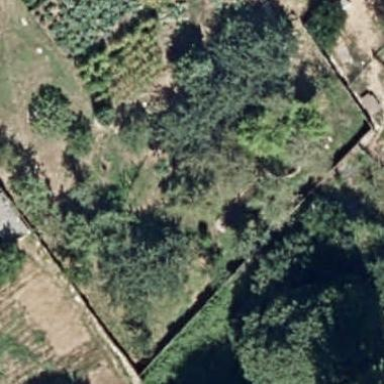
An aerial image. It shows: Orchard.